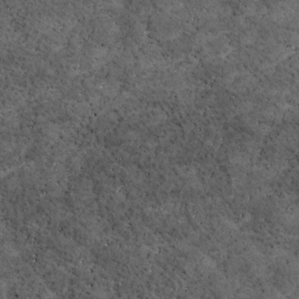
Label: non_frost